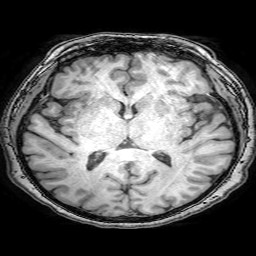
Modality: T1w
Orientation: coronal
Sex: female
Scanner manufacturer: philips
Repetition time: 0.008279 s
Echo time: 0.00383 s